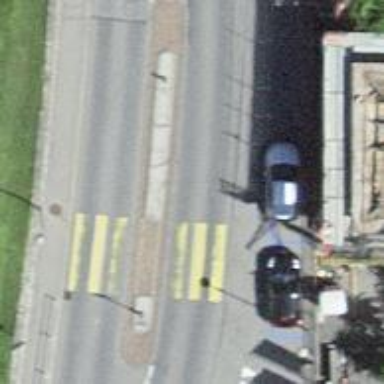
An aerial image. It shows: Zebra crossing on the road.